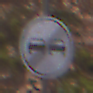
Verkehrszeichen: EndeUeberholverbot
Umgebung: Outdoor, Nature
Tageszeit: Midday
Wetter: Overcast
Licht: Natural
Jahreszeit: Autumn
Kontrast: LowContrast